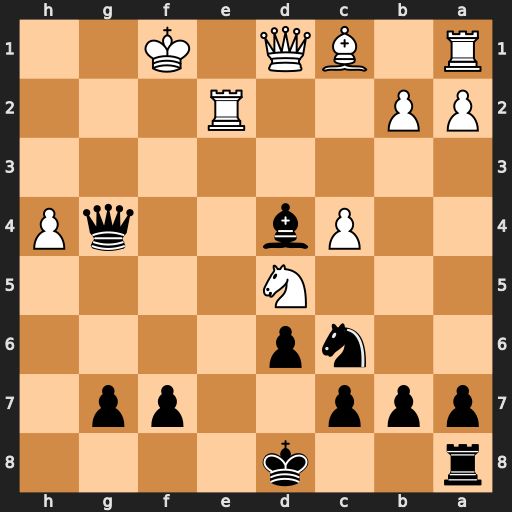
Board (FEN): r2k4/ppp2pp1/2np4/3N4/2Pb2qP/8/PP2R3/R1BQ1K2
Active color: b
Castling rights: -
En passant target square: -
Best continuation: Qg1#